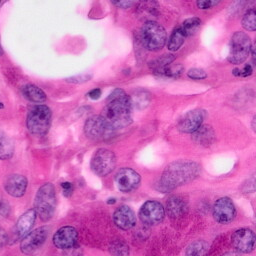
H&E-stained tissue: Pancreatic